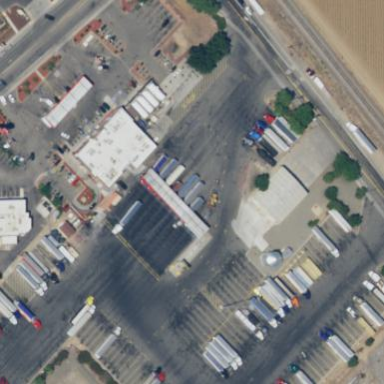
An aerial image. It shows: Retail area.